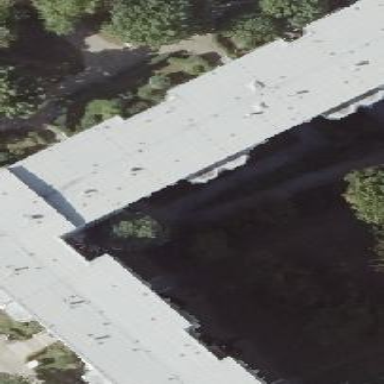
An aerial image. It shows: Flat-roofed apartment building.